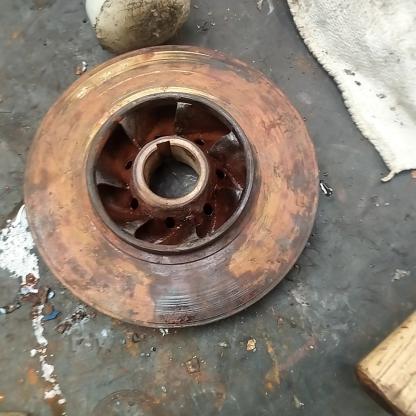
Klasa: inne